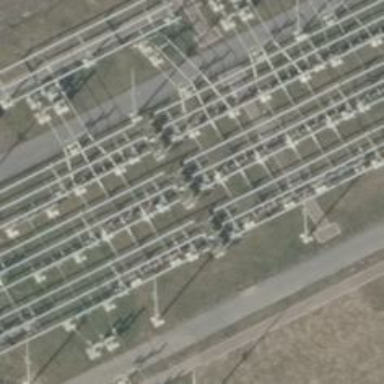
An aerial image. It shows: Power line carrying busbar.